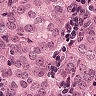
Metastatic tissue present: yes